Question: I don't know if this question is a valid one.
I am using the <URL> to register users at server .
Though the users get registered, the password that gets stored in the database is in the encrypted form. Is it possible to know which encryption algorithm has been used so that I could write my own ?
Following is the snapshot of the result of the sql query 'SELECT * FROM ofuser;' which shows the encrypted password.

The encrypted password :
The actual password :
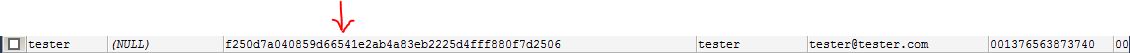
Answer: ## It's Blowfish, and isn't even a hash.
If you care about security, you may want to switch login providers or even products away from Openfire and its internal user provider.
> Blowfish has a 64-bit block size
I guess we have multiple blocks, though the password is somewhat short.
From cursory examination of the length of what is apparently a hash(not encryption) it appears to have 24 hexits, hence 24 nibbles, which equals 192 bits.
Unless the hash is truncated(then we don't know exactly), it <URL> Tiger, at the bottom of the page, for 192 bits.
Edit: No match for Tiger-192,3 or Tiger-192,4. Either it's salted or not Tiger.
I'll look for source.
Edit: It's probably Blowfish , not hashing. Seems odd, but it's there, in
'''
openfire_src_3_8_2.zip/openfire_src/src/java/org/jivesoftware/openfire/user/DefaultUserProfider.java
'''
> Passwords can be stored as plain text, or encrypted using Blowfish. The
encryption/decryption key is stored as the Openfire property passwordKey,
which is automatically created on first-time use. It's critical that the password key
not be changed once created, or existing passwords will be lost. By default
passwords will be stored encrypted. Plain-text password storage can be enabled
by setting the Openfire property 'user.usePlainPassword' to 'true'.